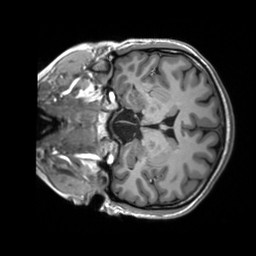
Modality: T1w
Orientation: coronal
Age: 26
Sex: female
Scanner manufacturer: siemens
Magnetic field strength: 3 T
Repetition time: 2.53 s
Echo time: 0.00227 s